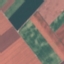
Land use / land cover class: AnnualCrop